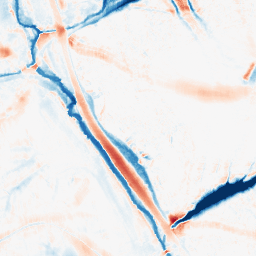
Category: morphological
Decomposition family: morphological_ellipse
Decomposition parameters: operation: average
width: 30
height: 30
Upsampling method: bspline
Upsampling parameters: scale: 2
Upsampling scale: 2